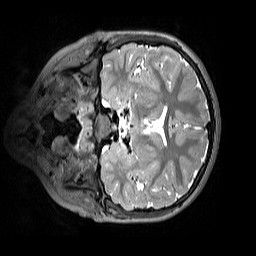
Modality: T2w
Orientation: coronal
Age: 9
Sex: female
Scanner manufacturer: siemens
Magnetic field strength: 3 T
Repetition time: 3.2 s
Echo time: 0.408 s